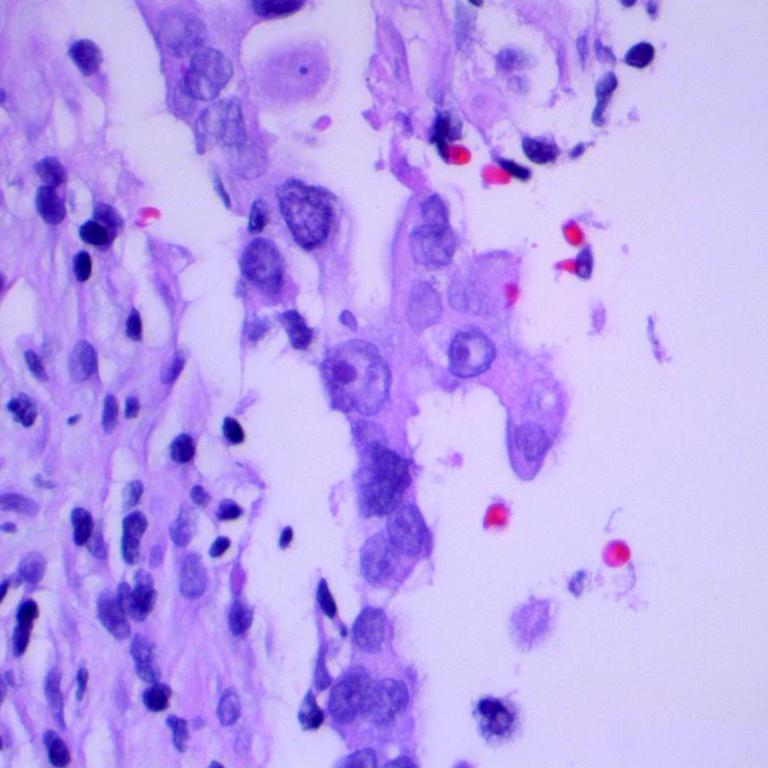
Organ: lung
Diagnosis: adenocarcinomas